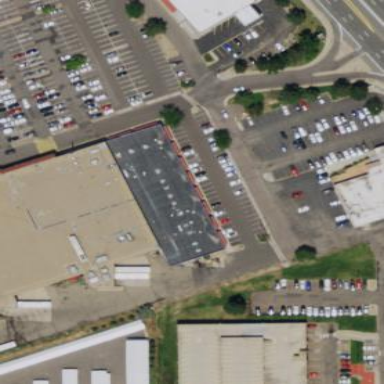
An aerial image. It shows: Retail building.